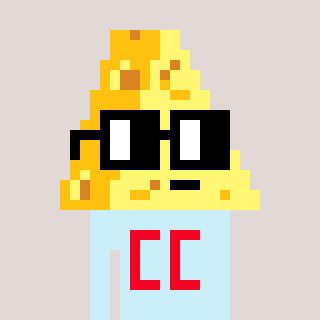
a pixel art character with square black glasses, a cheese-shaped head and a cold-colored body on a warm background